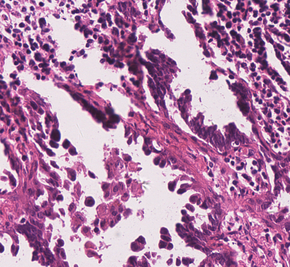
Tumor epithelial tissue: yes
Tumor-associated stroma tissue: yes
Normal tissue: no